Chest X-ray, AP view. Patient: 64 years old, sex F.
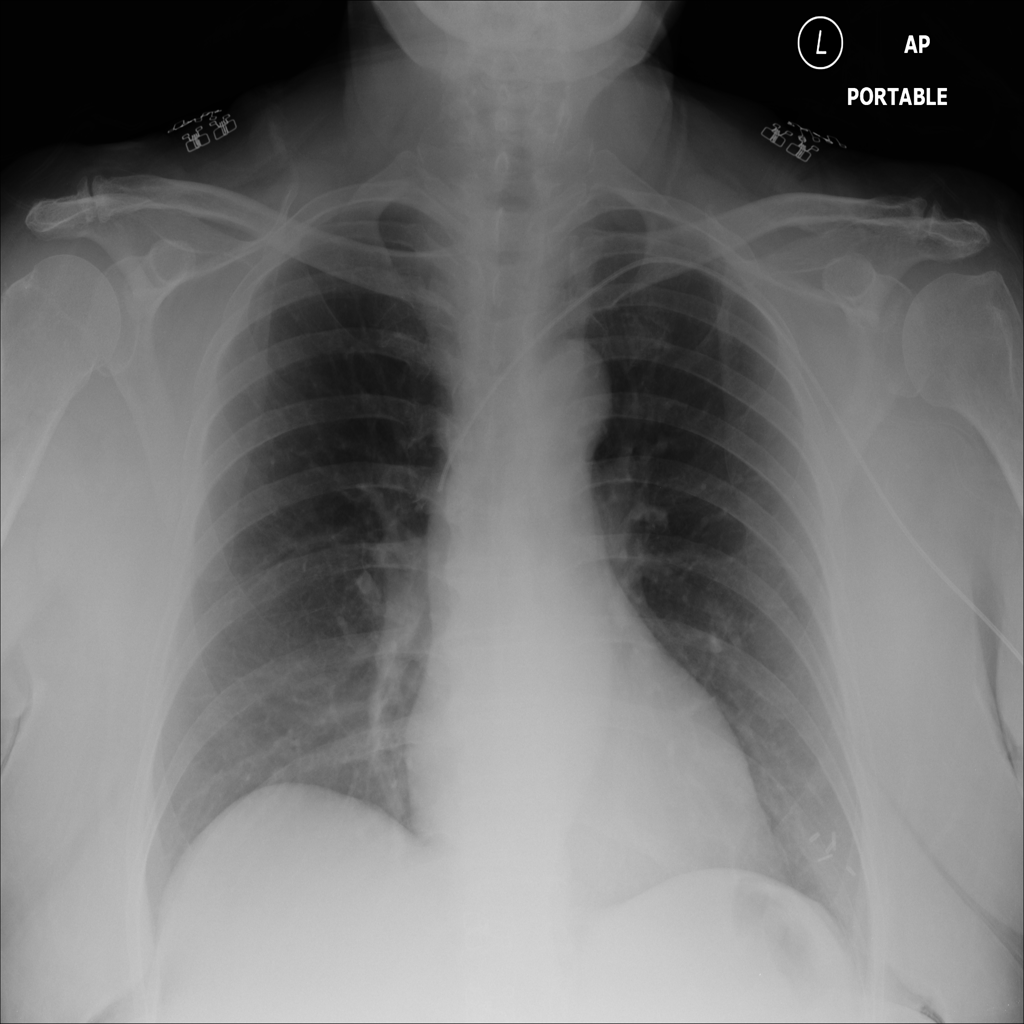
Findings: No Finding